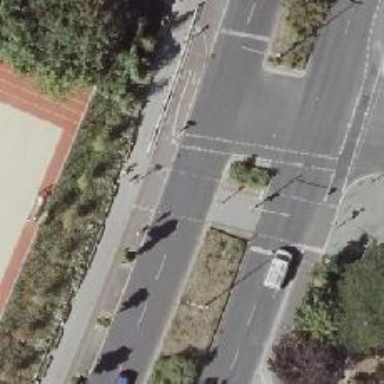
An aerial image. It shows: Footway crossing with traffic signals.